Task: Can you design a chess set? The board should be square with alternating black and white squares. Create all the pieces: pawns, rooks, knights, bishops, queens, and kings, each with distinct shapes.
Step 3589:
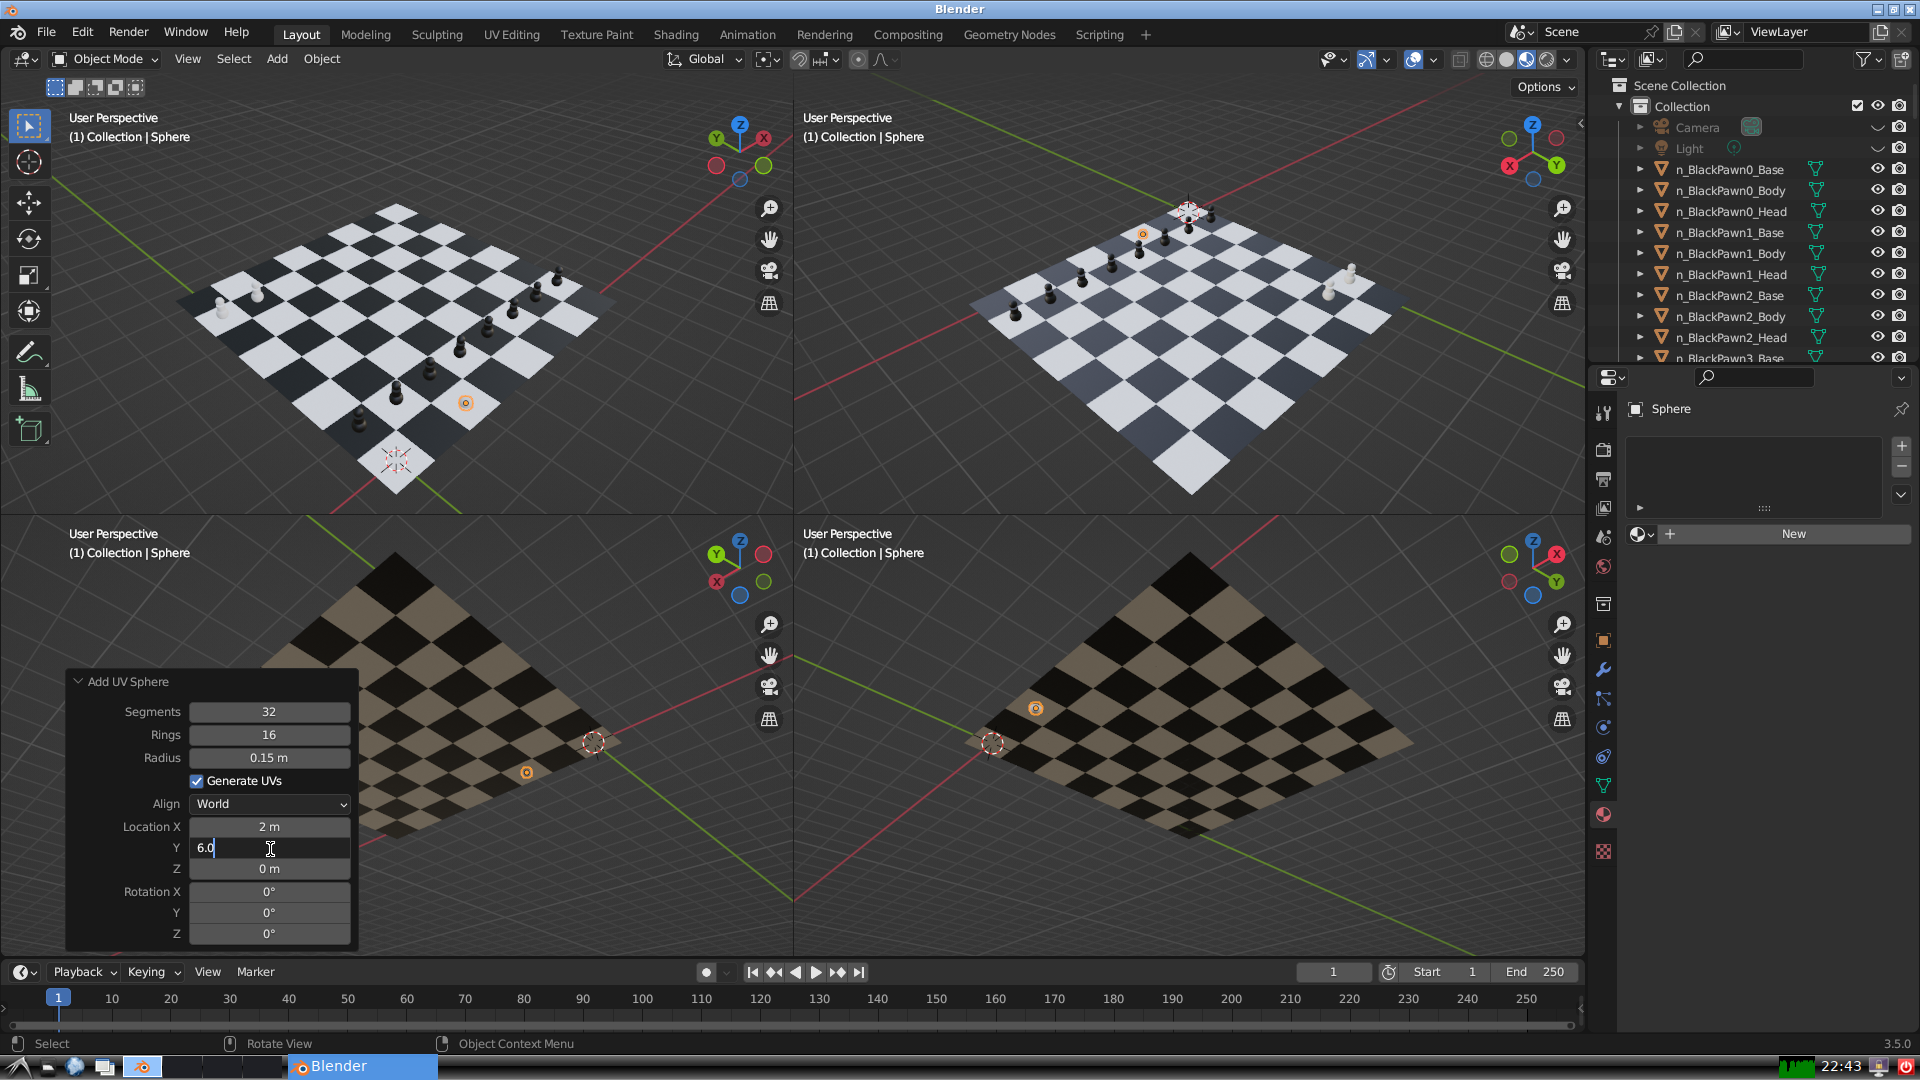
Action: {"key_press": ['Return']}